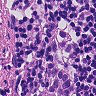
Metastatic tissue present: yes